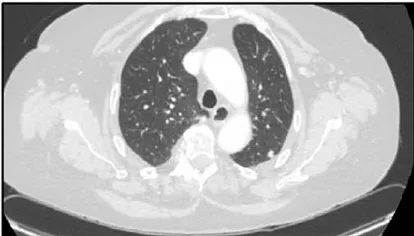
Computed Tomography Imaging of lung metastasis (C).
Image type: radiology (ct)